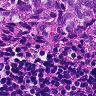
Metastatic tissue present: yes